Field crop: maize
Growth stage: 2
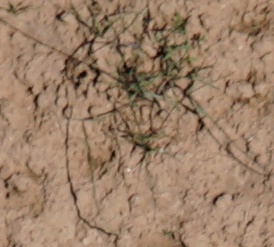
Species: lolium